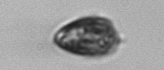
Label: Prorocentrum_triestinum